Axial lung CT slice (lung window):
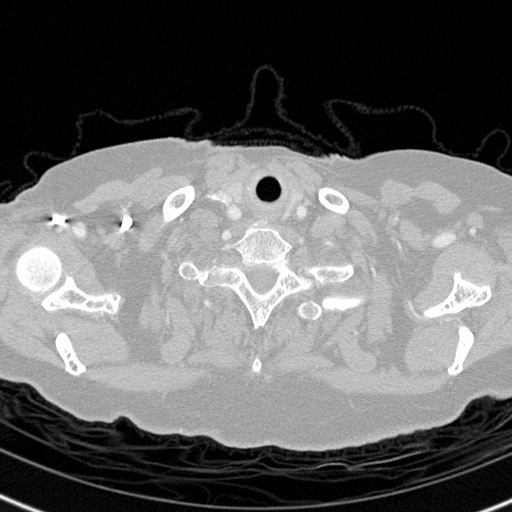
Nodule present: no